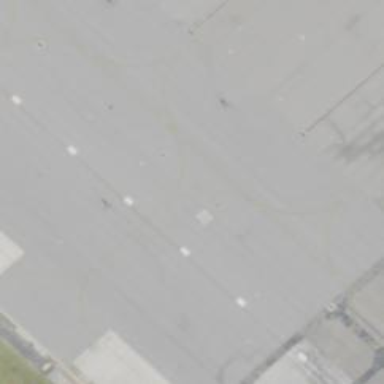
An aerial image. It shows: Image of taxiway at airport.